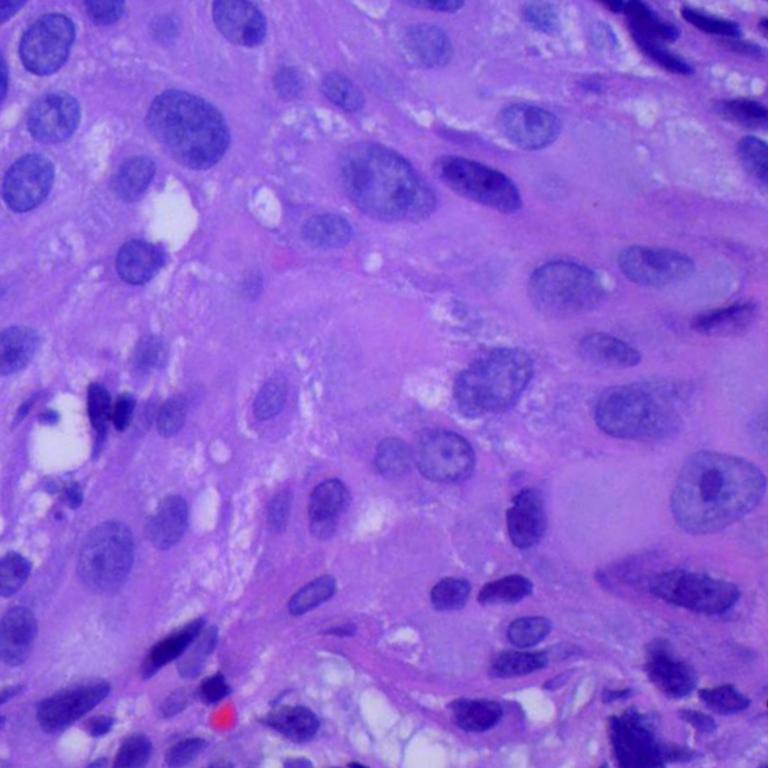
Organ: lung
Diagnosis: squamous carcinomas